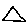
Label: triangle